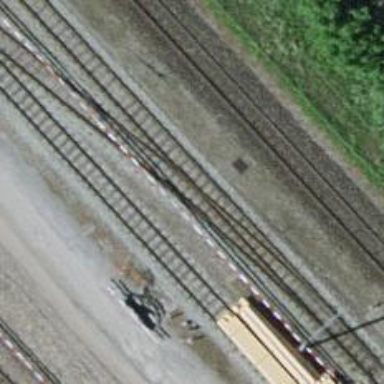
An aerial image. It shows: Narrow-gauge railway siding with electrified contact lines. It consists of one track.